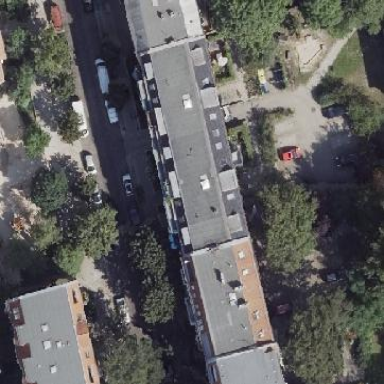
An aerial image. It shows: Apartment building with double saltbox roof shape.